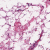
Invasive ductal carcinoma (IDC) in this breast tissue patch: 0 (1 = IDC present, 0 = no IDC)